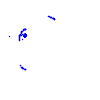
Particle: kaon